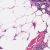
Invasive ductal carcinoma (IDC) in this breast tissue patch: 0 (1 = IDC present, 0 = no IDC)